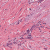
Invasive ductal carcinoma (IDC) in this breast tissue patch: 1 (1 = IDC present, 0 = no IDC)